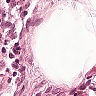
Metastatic tissue present: no